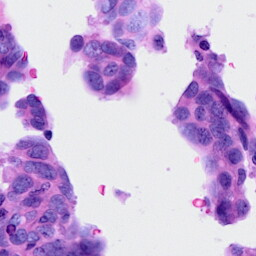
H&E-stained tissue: Ovarian